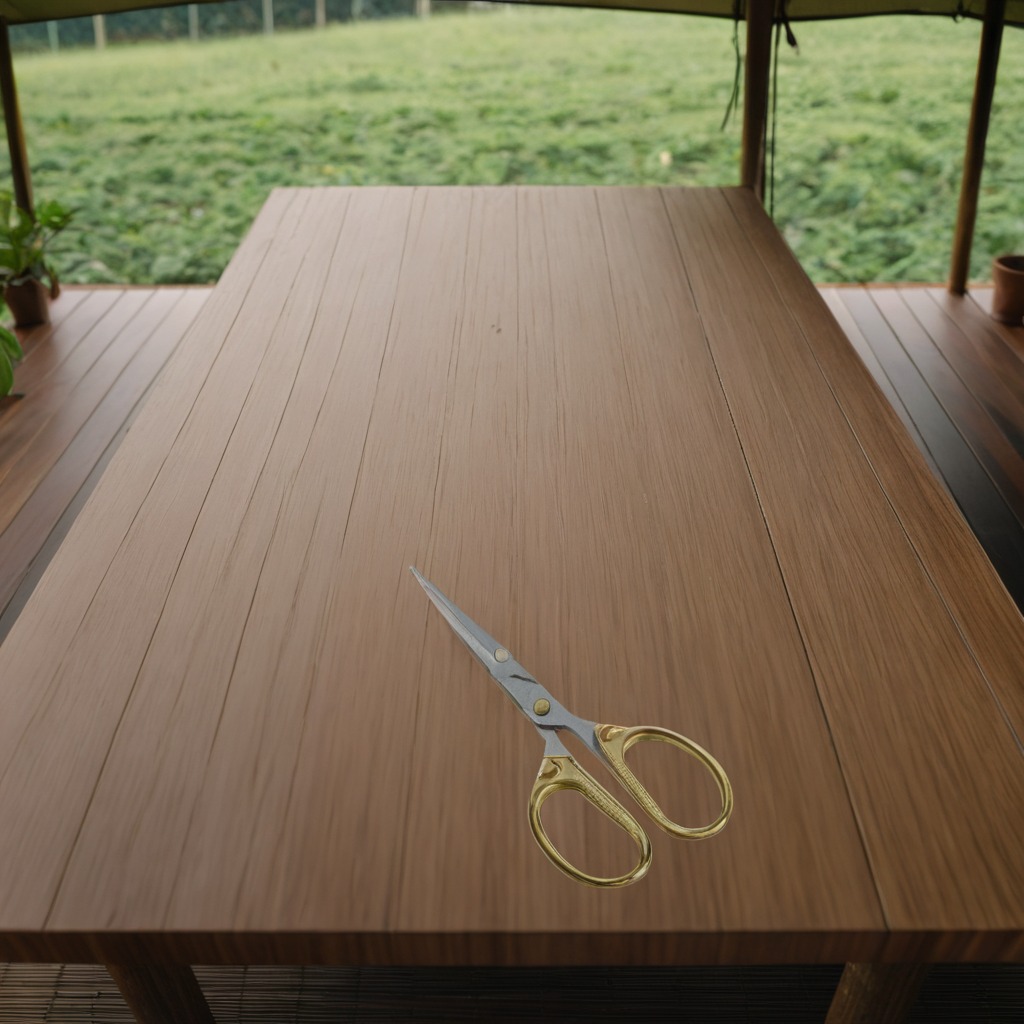
A scissor lying on the wooden table in a jungle field workshop tent.